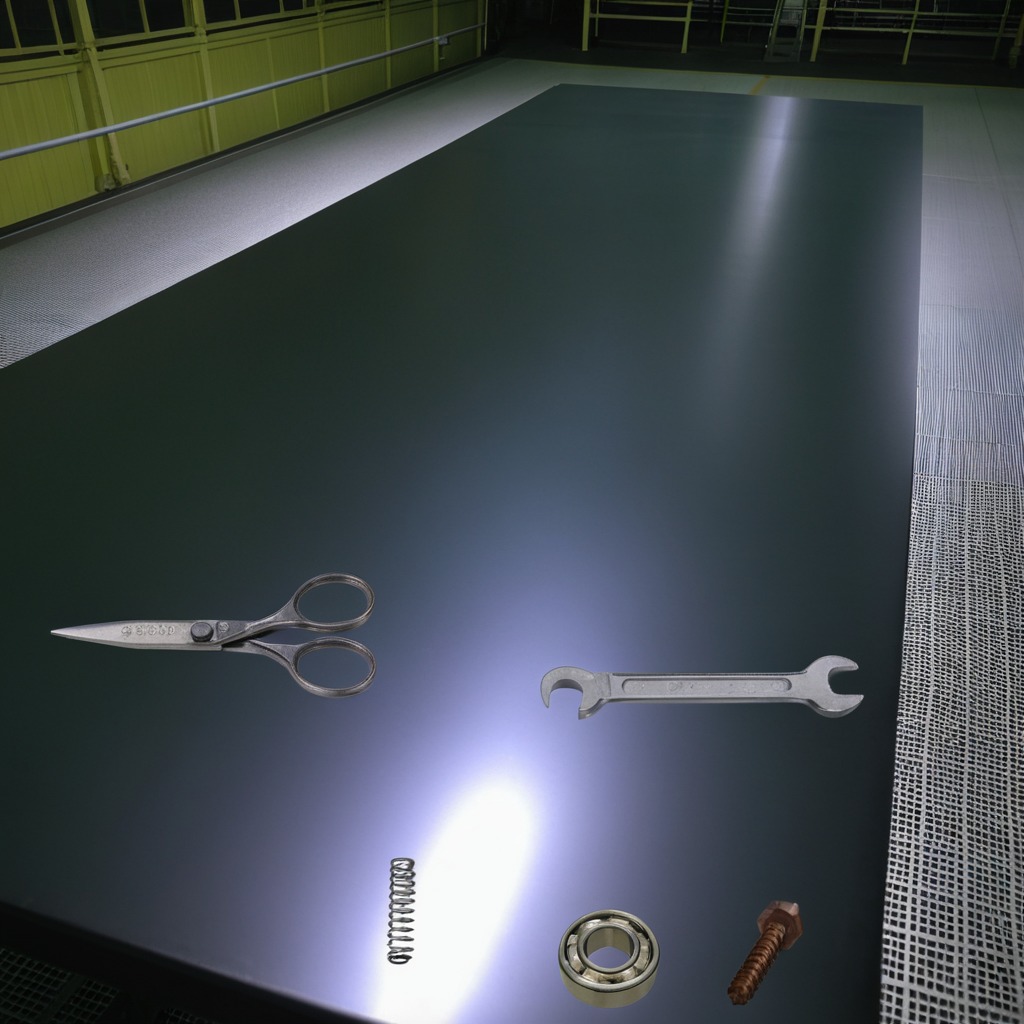
A metal ball bearing, a metal machine screw, a coiled metal spring, a pair of scissors, and a wrench are lying on the clean empty table in a railway signal maintenance room lit by harsh overhead fluorescents.